Question: What company is shown?
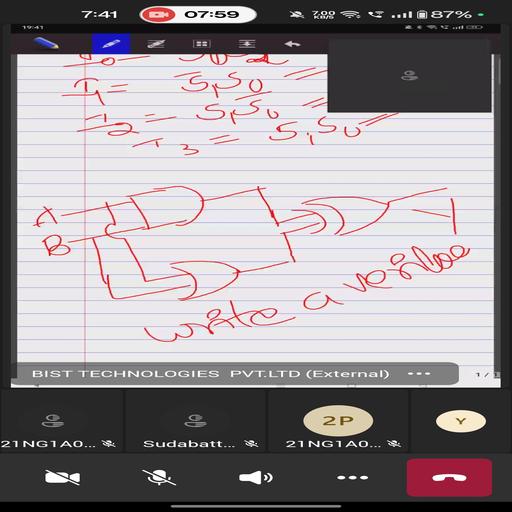
Answer: BIST Technologies